Aerial crown-view tile of a tropical tree (Barro Colorado Island, Panama), acquired 20240918:
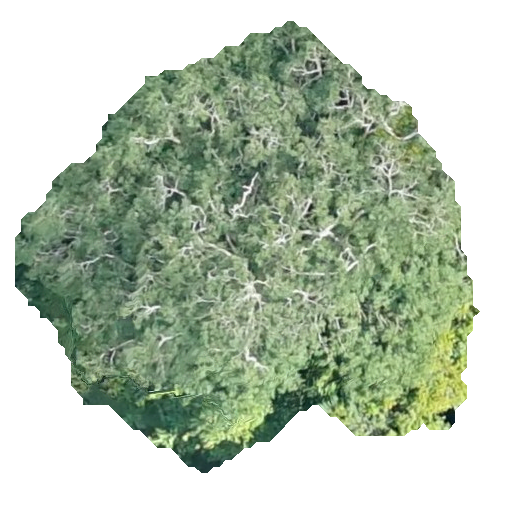
Species: Handroanthus guayacan
GBIF accepted scientific name: Handroanthus guayacan
Crown area: 221.518 m²